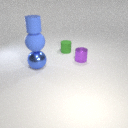
large blue metal sphere below large blue rubber sphere